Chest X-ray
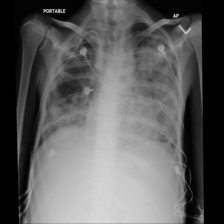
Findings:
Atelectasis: negative
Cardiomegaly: negative
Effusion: negative
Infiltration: negative
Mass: negative
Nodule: negative
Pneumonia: negative
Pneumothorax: negative
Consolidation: negative
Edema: negative
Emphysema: negative
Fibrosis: negative
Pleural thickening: negative
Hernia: negative